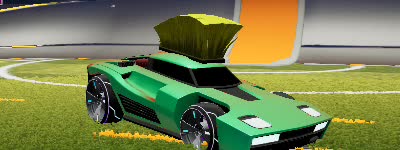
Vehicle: breakout